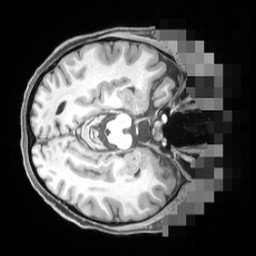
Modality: T1w
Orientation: axial
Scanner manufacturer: siemens
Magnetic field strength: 3 T
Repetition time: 2.55 s